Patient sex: F
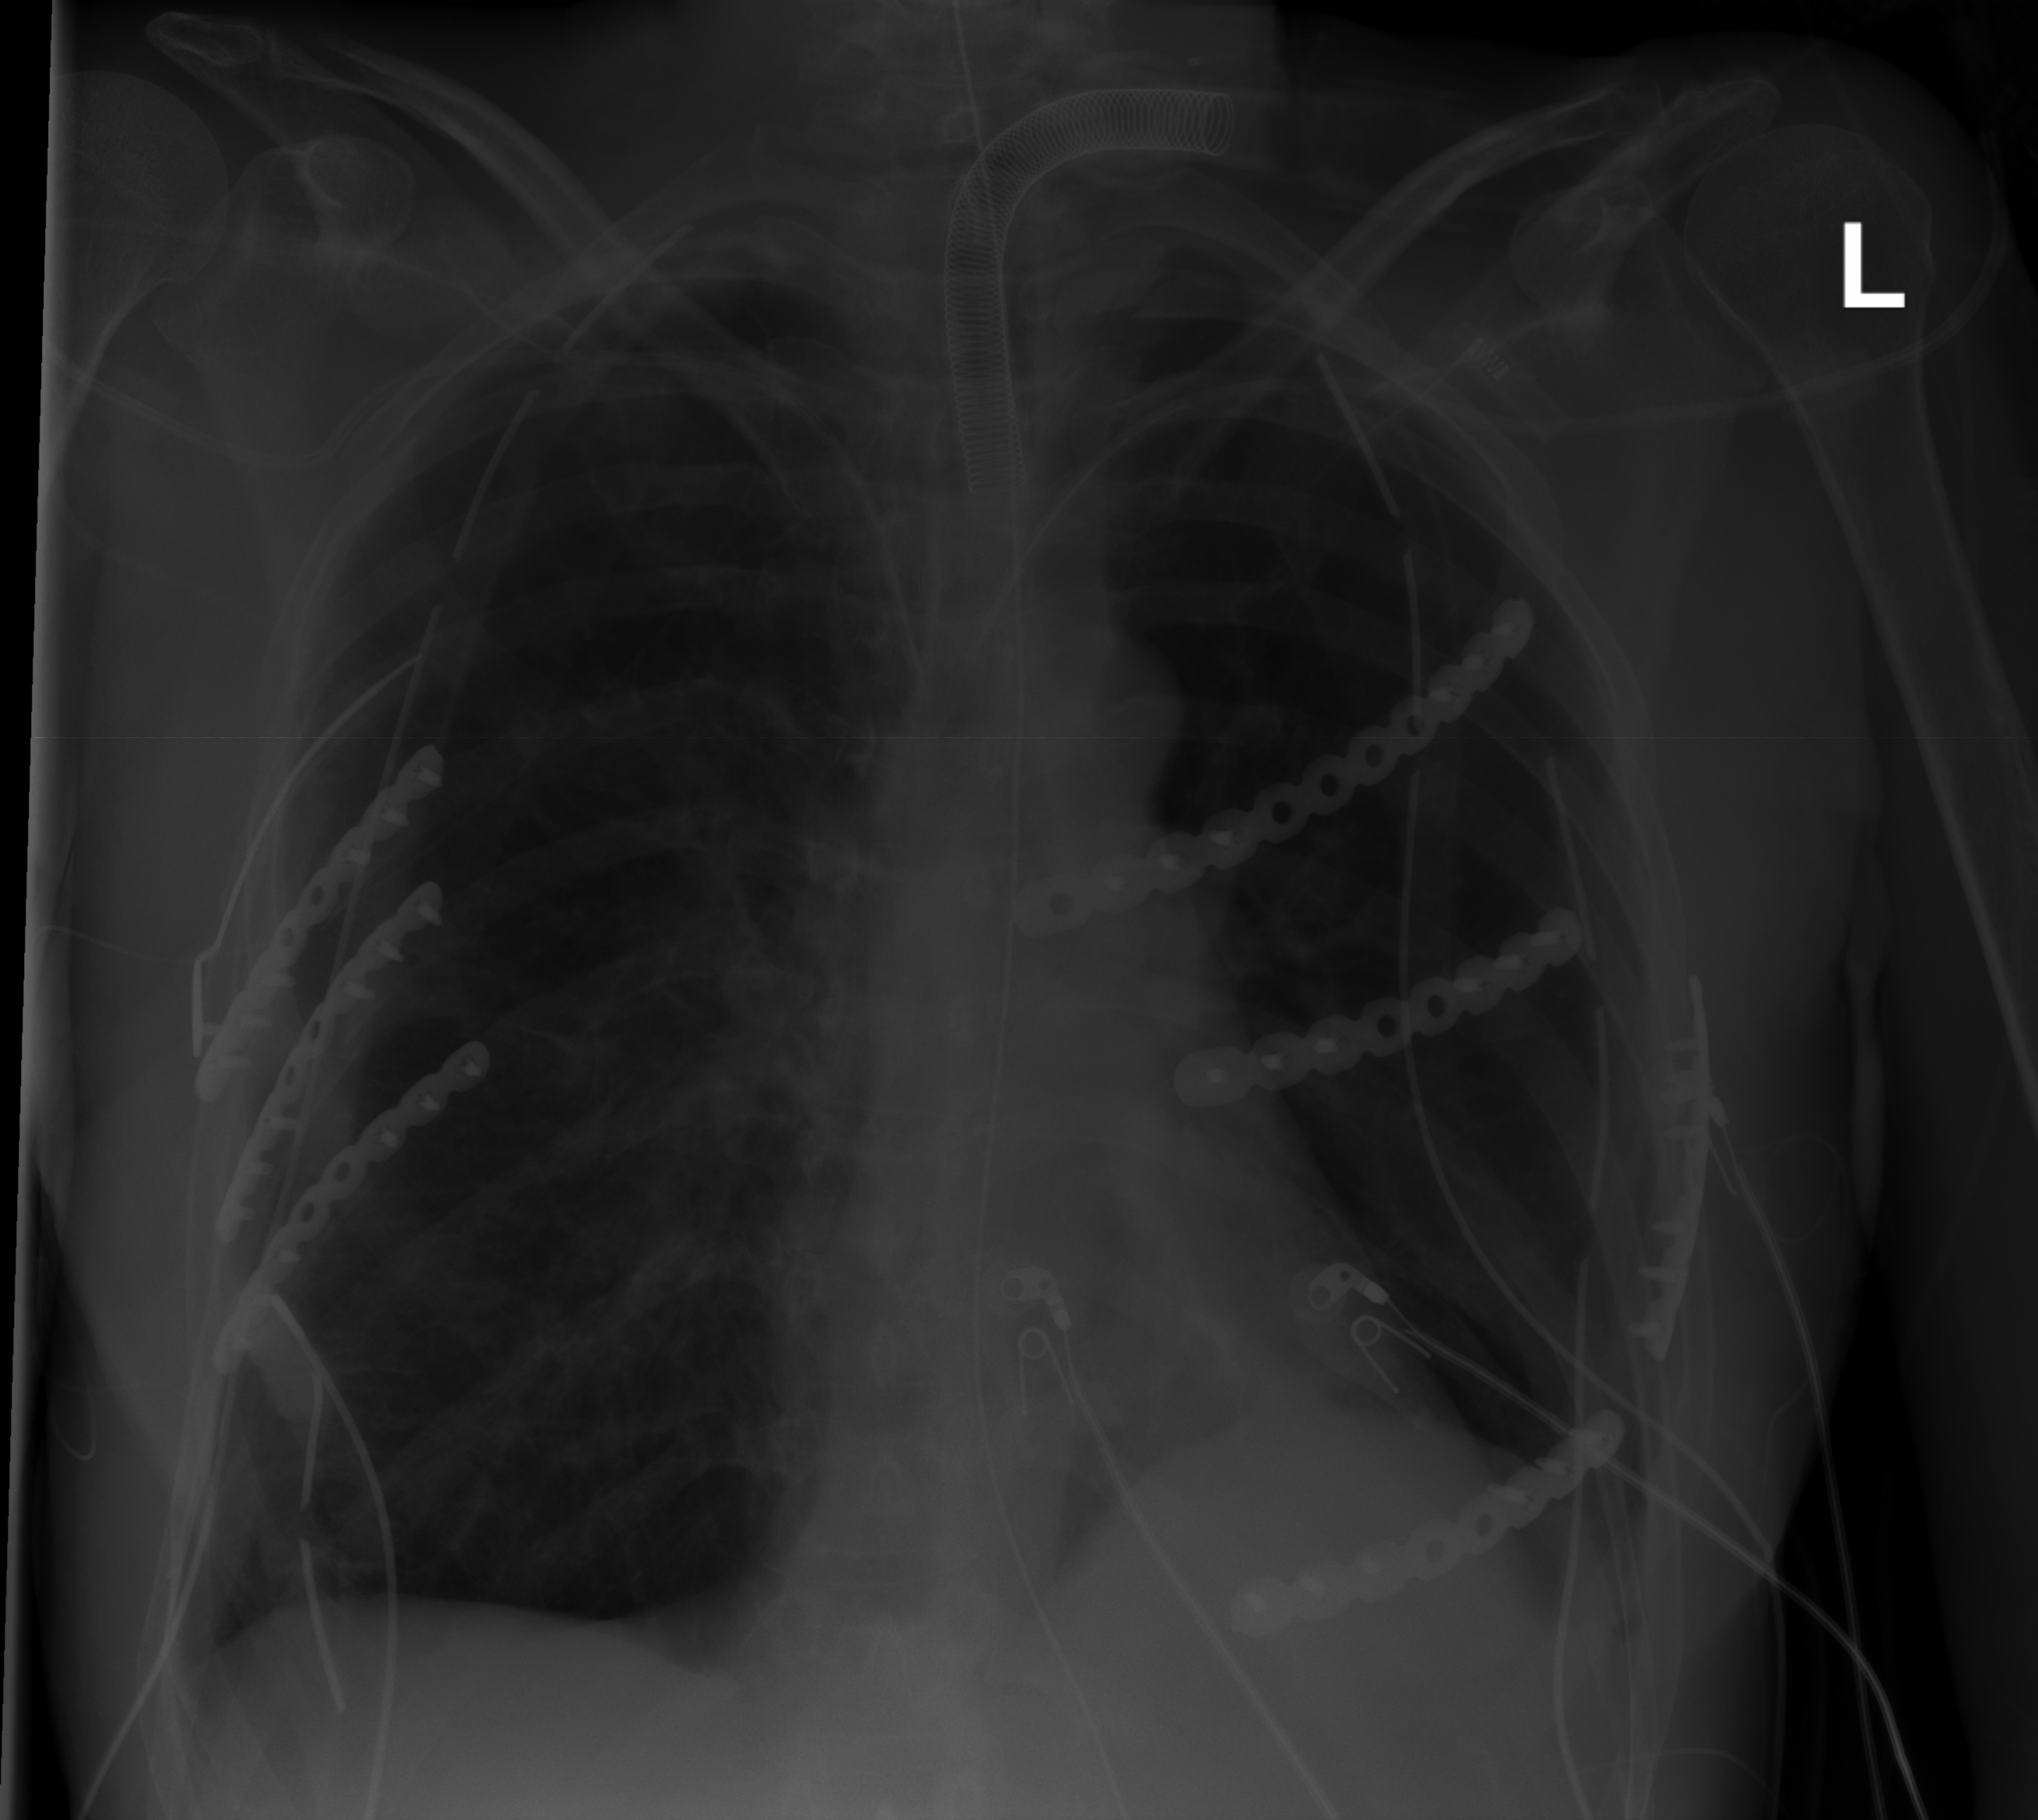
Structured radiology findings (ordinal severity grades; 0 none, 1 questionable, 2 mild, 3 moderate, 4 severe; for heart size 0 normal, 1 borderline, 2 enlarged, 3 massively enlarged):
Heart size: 0
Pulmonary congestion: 0
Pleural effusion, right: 0
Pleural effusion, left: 0
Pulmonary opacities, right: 0
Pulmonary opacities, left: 0
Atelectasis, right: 2
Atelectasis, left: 0